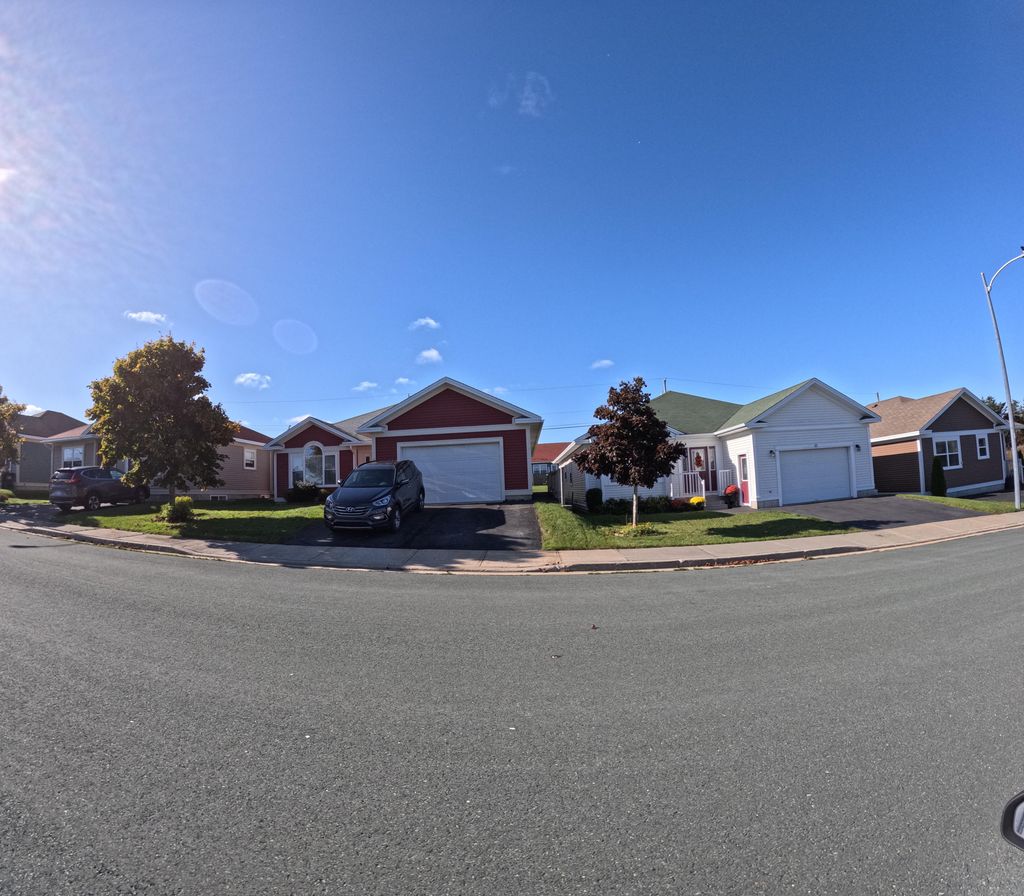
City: st_johns